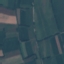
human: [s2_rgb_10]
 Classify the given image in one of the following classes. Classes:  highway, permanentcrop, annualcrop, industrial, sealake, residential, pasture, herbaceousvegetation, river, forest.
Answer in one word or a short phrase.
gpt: AnnualCrop